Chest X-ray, AP view. Patient: 75 years old, sex F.
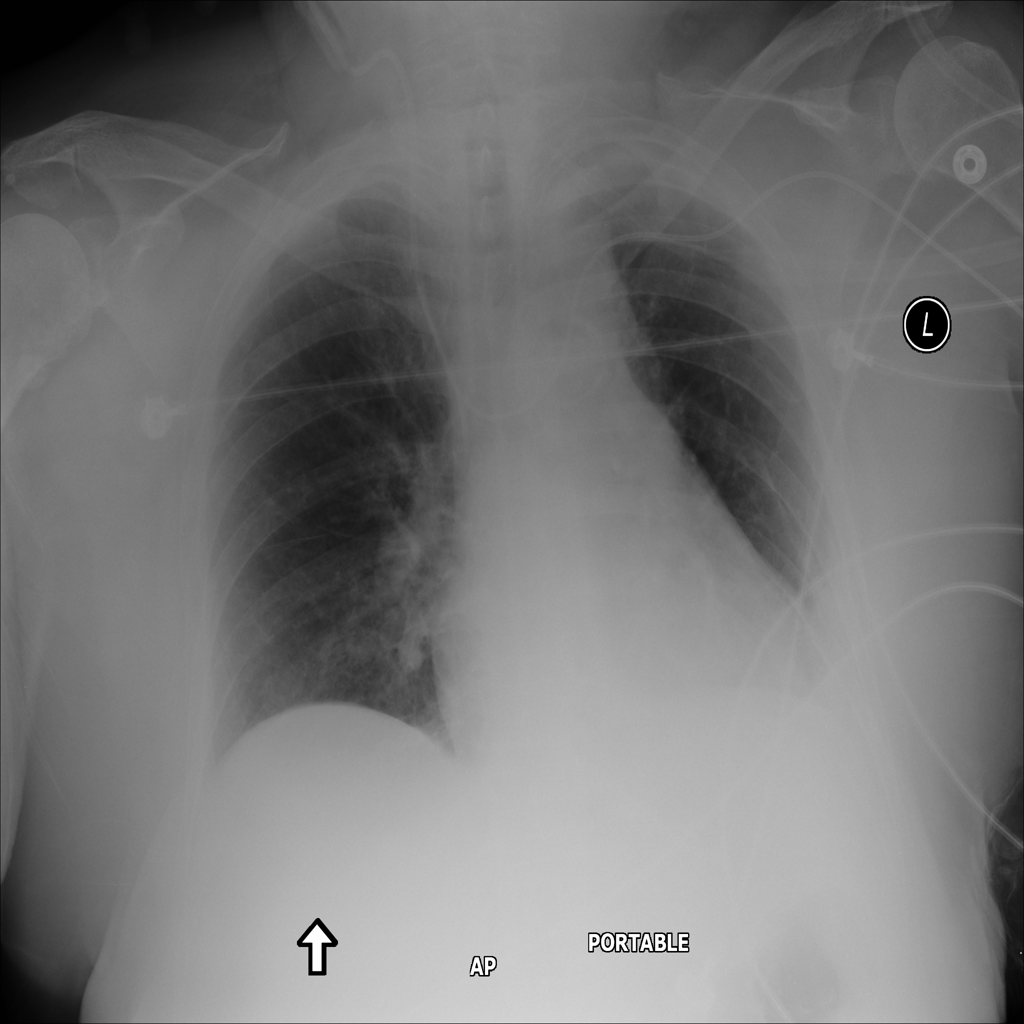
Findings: No Finding